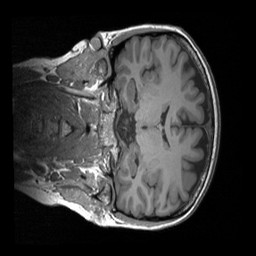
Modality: T1w
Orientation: coronal
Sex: female
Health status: ill
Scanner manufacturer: siemens
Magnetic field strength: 3 T
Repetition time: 1.66 s
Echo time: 0.00254 s